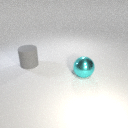
large gray rubber cylinder to the left of large cyan metal sphere